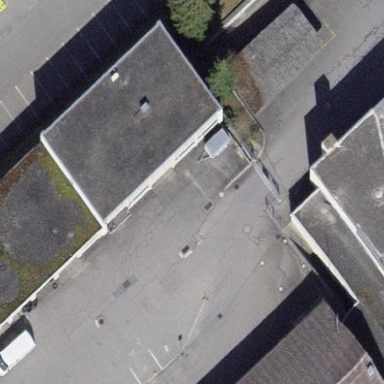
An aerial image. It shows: Office building.